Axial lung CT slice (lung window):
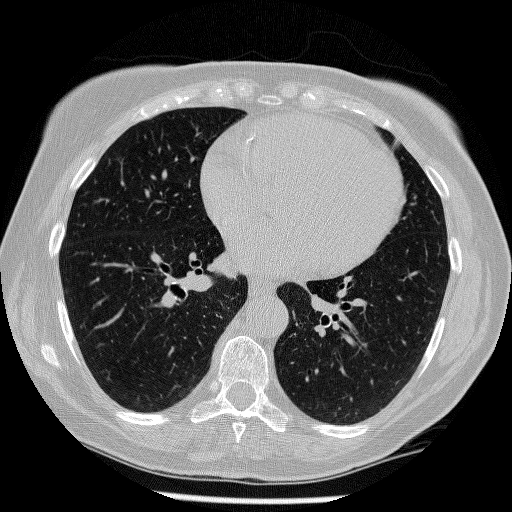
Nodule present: no